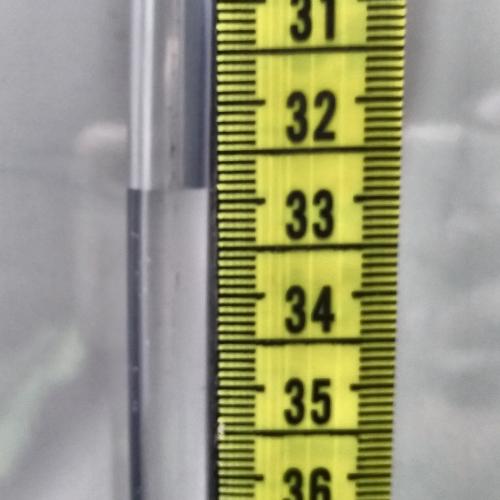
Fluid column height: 32.9 cm